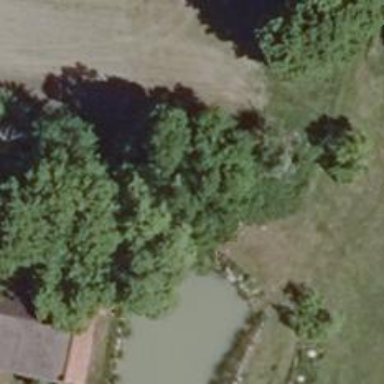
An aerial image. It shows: Row of deciduous broadleaved trees.